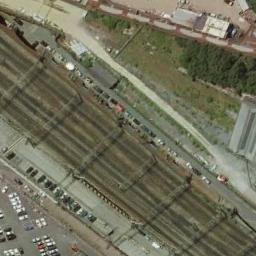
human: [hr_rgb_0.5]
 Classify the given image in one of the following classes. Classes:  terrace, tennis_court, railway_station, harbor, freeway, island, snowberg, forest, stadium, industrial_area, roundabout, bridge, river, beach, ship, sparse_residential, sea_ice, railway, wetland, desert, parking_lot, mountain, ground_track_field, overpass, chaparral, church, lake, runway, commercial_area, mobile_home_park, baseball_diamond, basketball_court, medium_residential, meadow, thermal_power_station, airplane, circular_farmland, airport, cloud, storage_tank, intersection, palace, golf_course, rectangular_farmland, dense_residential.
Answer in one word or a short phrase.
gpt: railway